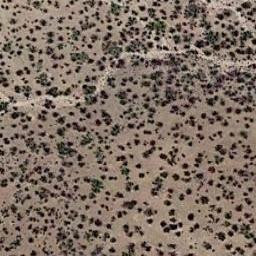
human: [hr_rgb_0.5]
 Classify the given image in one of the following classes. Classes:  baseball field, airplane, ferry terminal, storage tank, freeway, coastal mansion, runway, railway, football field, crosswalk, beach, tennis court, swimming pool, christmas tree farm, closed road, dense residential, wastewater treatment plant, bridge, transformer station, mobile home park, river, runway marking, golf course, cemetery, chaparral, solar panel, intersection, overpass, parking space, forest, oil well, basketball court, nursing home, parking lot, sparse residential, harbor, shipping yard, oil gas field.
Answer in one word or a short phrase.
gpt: chaparral